Question: I am attempting to use an existing GIT setup within VS2013 using Tools for Git extension.
I believe the repositories and remotes are setup correctly because I can do what I need to using GitShell -- this has not presented any difficulties.
I have a local repository and inside of Team Explorer the 'master' branch is shown as an . When I right-click and choose a progress bar is displayed briefly and then the message:
> Successfully published branch master to .
(please note the period '.' at the end)
But the branch remains in the section. Repeated attempts produce the same non-result.

What is wrong here? What can do I break out of this catch-22?
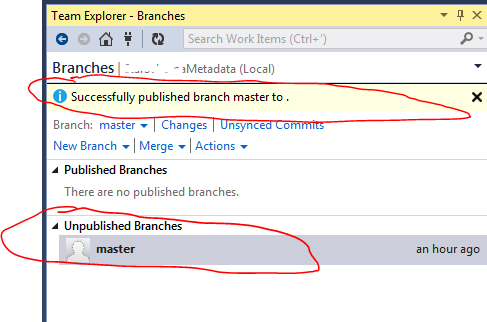
Answer: This problem was the result of a incorrect / partial Git configuration.
In my Git configuration file, the 'remote' definition for 'origin' did not have any 'fetch' entry.
'''
[remote "origin"]
url = http://DM-BUILD/git/StarSchemaMetadata.git
[branch "master"]
remote = origin
merge = refs/heads/master
'''
With the fetch entry was added as shown here:
'''
[remote "origin"]
url = http://DM-BUILD/git/StarSchemaMetadata.git
fetch = +refs/heads/*:refs/remotes/origin/*
[branch "master"]
remote = origin
merge = refs/heads/master
'''
The configuration problem has been corrected and now I can successfully an using VS Tools for Git extension.